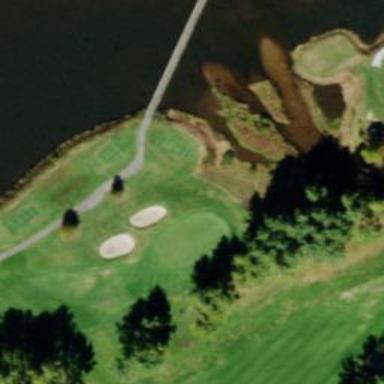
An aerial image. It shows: Golf hole.